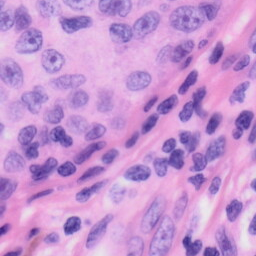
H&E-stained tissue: Skin